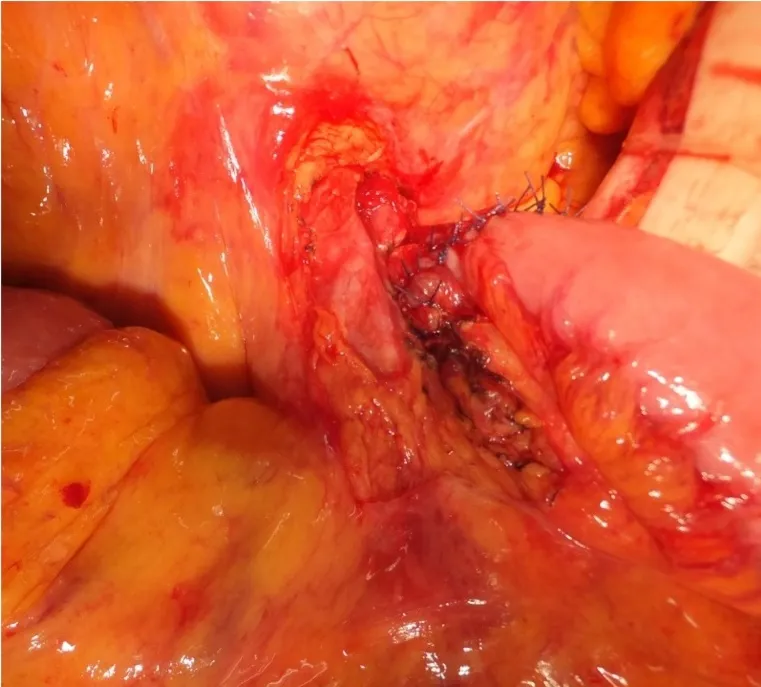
C) Anastomosis. End-to-end duodenojejunostomy was performed on the left side of the superior mesenteric blood vessels.
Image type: medical_photograph (other_medical_photograph)